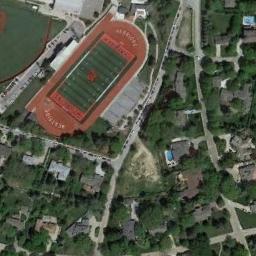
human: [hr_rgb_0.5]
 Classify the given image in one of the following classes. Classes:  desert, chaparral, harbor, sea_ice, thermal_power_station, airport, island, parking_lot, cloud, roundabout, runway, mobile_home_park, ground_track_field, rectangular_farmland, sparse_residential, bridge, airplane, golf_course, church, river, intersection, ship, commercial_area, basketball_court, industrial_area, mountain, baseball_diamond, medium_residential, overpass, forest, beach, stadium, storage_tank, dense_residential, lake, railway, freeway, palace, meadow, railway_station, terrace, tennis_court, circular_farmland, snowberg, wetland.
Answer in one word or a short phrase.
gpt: ground_track_field